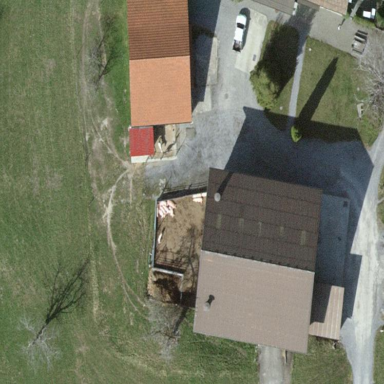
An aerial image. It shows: Farmyard in rural farm setting.